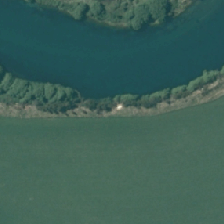
Land cover: shortrotation_cropland